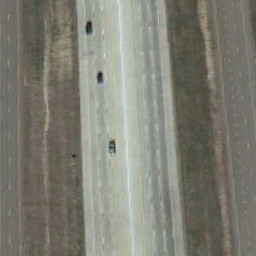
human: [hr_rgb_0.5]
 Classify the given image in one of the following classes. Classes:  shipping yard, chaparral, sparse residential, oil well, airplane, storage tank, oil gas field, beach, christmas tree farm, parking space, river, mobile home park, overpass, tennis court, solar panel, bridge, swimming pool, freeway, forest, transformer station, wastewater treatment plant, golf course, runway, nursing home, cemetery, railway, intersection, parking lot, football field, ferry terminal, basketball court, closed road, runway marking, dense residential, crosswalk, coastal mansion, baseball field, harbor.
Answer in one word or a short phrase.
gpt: freeway